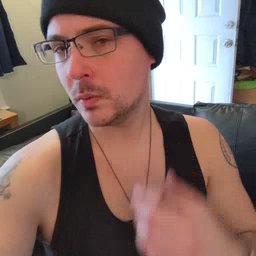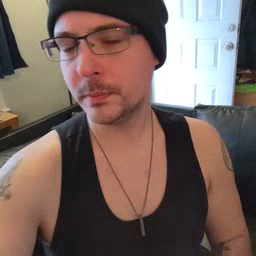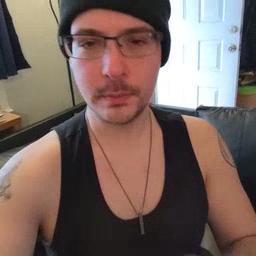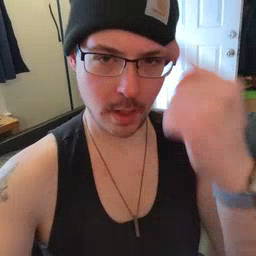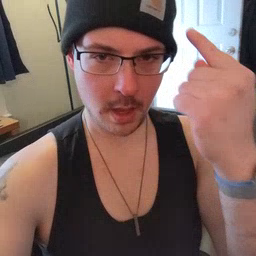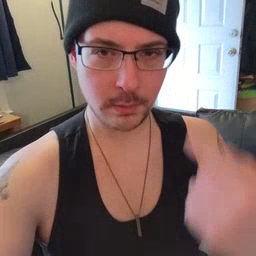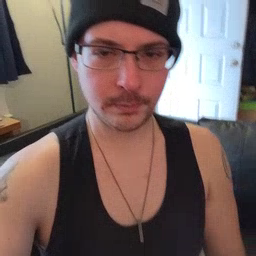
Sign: black